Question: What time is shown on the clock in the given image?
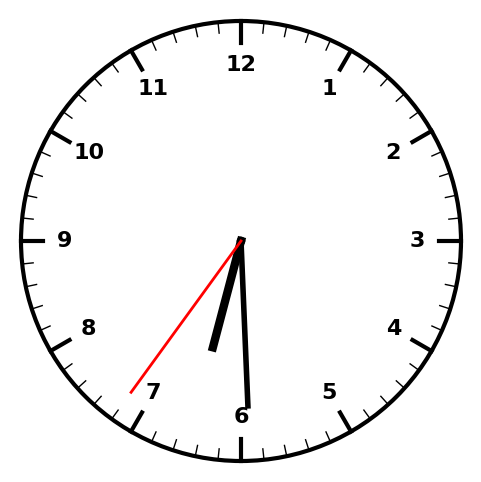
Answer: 06:29:36